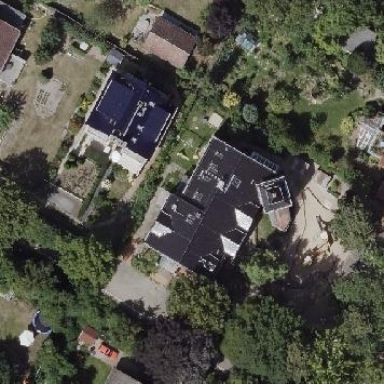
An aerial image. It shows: Kindergarten building.